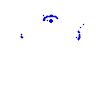
Particle: kaon